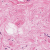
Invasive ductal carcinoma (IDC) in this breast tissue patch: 0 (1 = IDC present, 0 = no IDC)